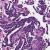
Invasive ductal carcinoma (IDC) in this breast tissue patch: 1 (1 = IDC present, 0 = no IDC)